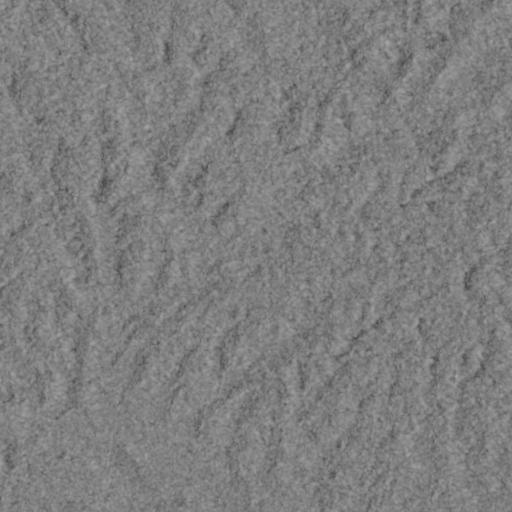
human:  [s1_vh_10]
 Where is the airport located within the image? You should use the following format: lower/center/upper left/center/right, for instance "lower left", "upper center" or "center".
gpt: The airport is located in the lower left of the image.
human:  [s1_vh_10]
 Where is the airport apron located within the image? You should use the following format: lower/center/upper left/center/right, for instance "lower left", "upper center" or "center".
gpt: The airport apron is located in the lower left of the image.
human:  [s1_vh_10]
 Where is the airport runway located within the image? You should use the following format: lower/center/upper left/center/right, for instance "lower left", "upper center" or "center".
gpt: The airport runway is located in the lower left of the image.
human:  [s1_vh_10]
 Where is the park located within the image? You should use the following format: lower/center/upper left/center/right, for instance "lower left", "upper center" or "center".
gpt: There is no park in the image.

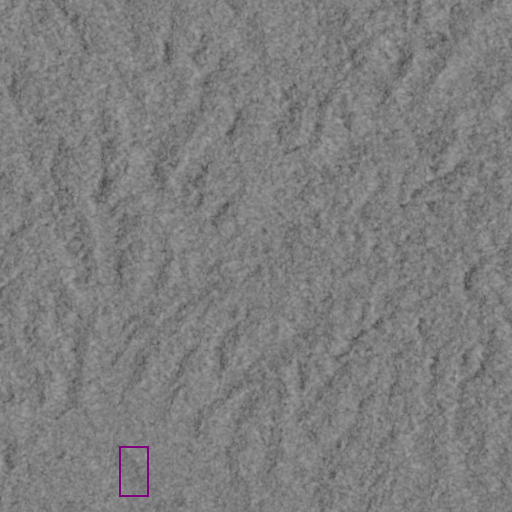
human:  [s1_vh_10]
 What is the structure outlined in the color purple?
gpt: The structure outlined in purple is an airport.
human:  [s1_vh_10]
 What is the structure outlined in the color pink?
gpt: There is no pink outline.